Question: I have a User entity in my entity model:

Username and Email should be unique but for now EF4 doesn't support this.
So I wrote this code to ensure uniqueness :
'''
public void CreateNewUser(string i_UserName, string i_Email)
{
using (ModelContainer context = new ModelContainer())
{
User usr;
usr = context.UserSet.Where(u => u.Username == i_UserName).SingleOrDefault();
if (usr != null)
throw new Exception("Username not unique");
usr = context.UserSet.Where(u => u.Email == i_Email).SingleOrDefault();
if (usr != null)
throw new Exception("Email not unique");
context.UserSet.AddObject(new User() { Username = i_UserName, Email = i_Email });
context.SaveChanges();
}
}
'''
If this is right approach, do I have way to automatically preform this code whenever 'context.UserSet.AddObject()' is called? Or a more elegant way does exist?
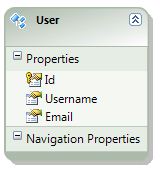
Answer: Correct way is defining Unique index in database and catching an exception. These checks in code must be much more complex then simple: . First of all this is not only problem of insert but user can also usually modify his email. Another problem is concurrency - in very corner case you can have two users inserting same records in the same time. In both threads test queries can return that user name and email are not registered but during the saving one thread will get an exception (if you have unique index in db) or duplicit record will be created. If you want to avoid it you must lock your database records and lock table for insertion (serializable transaction). Such operation can decrease throughput of your application.
Another fact is that you will do 2 additional queries before each insert and at least one query before each update.